Question: I try to install Pear i executed the file go-pear.bat and then the PEAR_ENV.reg to create the environment variables.
But when i type "pear" in DOS i got :
"Pear is not recognized as an internal or external command"
I saw that a number of people had the same issue because the environment variables were not set but it is for me, see the screenshot :

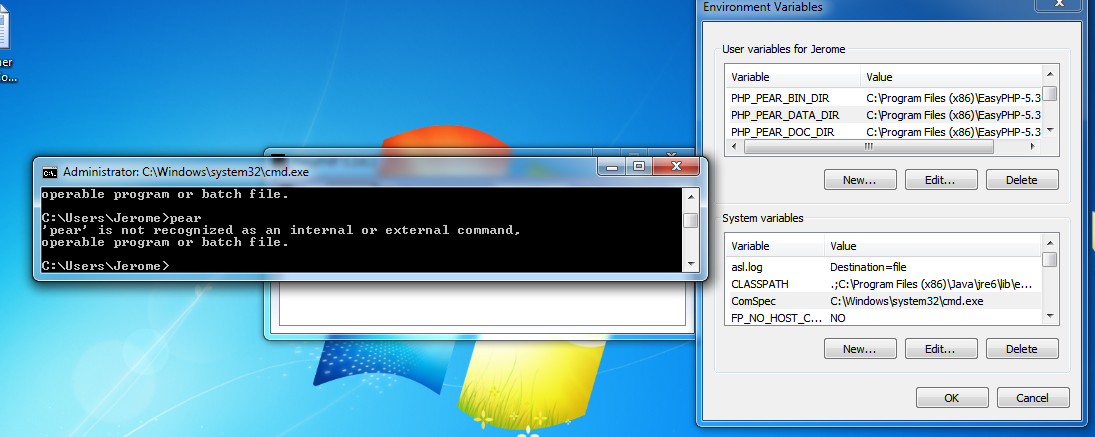
Answer: You have to modify your '%PATH%' environment variable to include folder with 'pear.bat'